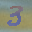
Label: 3